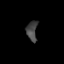
Tissue: prostate
Cell type: NK cells
Senescence score: 0.6961
Nuclear area (px): 209
Mean DAPI intensity: 68.665